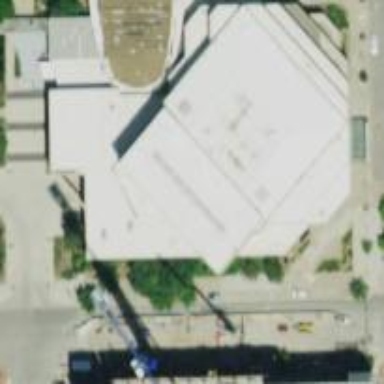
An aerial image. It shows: Arts centre housed inside building.